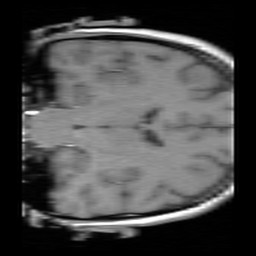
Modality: FLASH
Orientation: coronal
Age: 32
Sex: female
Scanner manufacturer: siemens
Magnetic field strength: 3 T
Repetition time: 0.245 s
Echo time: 0.0026 s